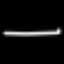
Label: line